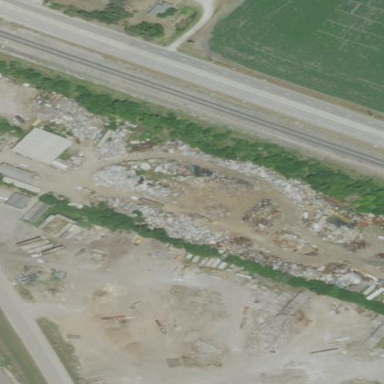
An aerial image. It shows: Recycling center for various types of waste.